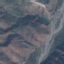
Label: HerbaceousVegetation